Question: I'm starting to explore Python and Pygame, however I am running into a problem. Everything I draw to the screen is only displayed in the top left quarter of the window. I thought it was my code but any demo programs I tried also display the same way.
Demo code from thenewboston on youtube
'''
import pygame, sys
from pygame.locals import *
pygame.init()
screen = pygame.display.set_mode((640,360),0,32)
background = pygame.image.load("Background.jpg").convert()
mouse_c = pygame.image.load("ball.png").convert_alpha()
while True:
for event in pygame.event.get():
if event.type == QUIT:
pygame.quit()
sys.exit()
screen.blit(background, (0,0))
x,y = pygame.mouse.get_pos()
x -= mouse_c.get_width()/2
y -= mouse_c.get_height()/2
screen.blit(mouse_c, (x,y))
pygame.display.update()
'''
In the video his displays correctly and mine looks like this

Using:
- - -
I think either it has to do with the retina display or I installed something wrong. Any help would be appreciated.
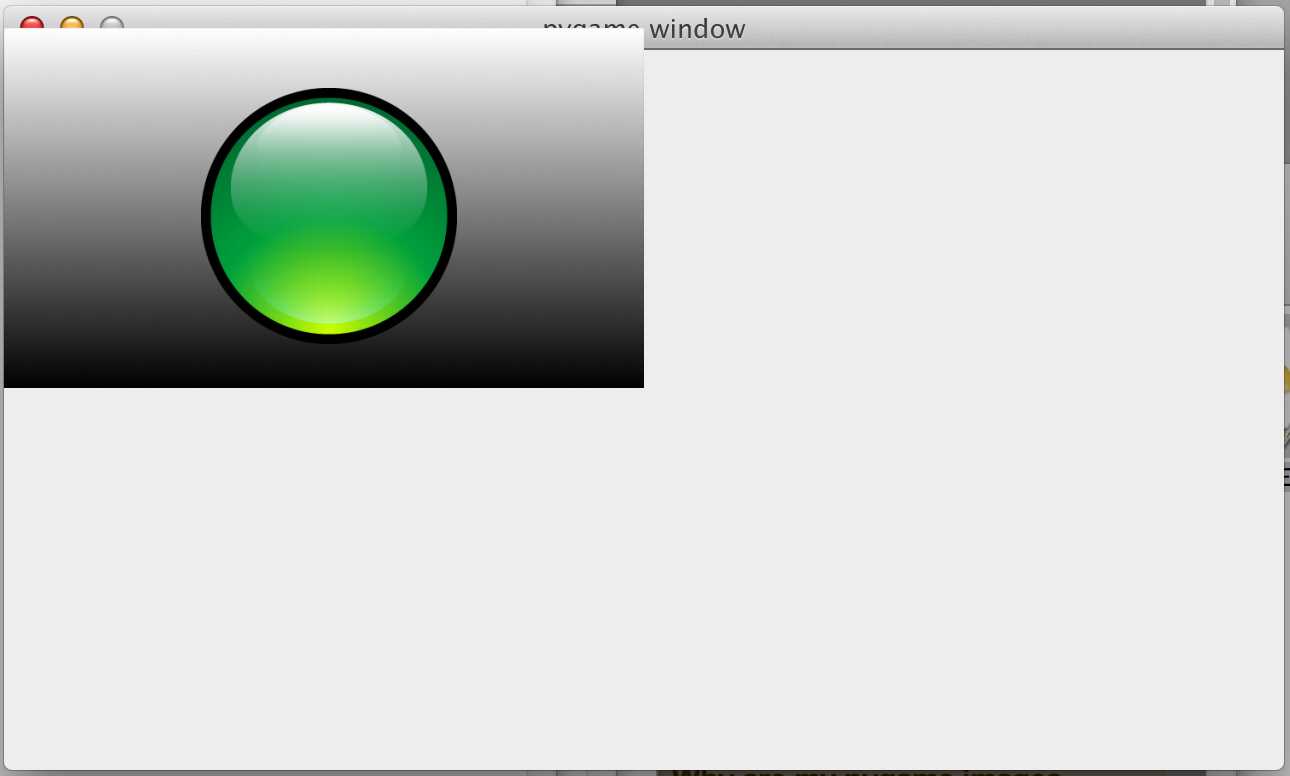
Answer: The problem is, in fact, with the resolution of the retina screen. In order to get pygame to work correctly, download setresx and use it to set your resolution to any setting without HiDPI.